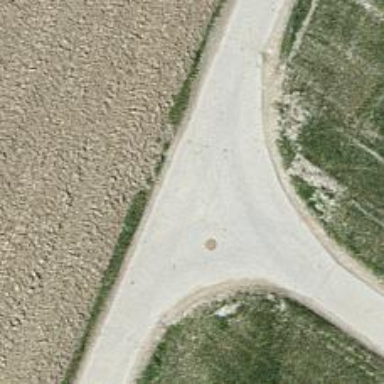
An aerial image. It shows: Well-maintained track road with grade 1 tracktype.